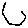
Label: hexagon